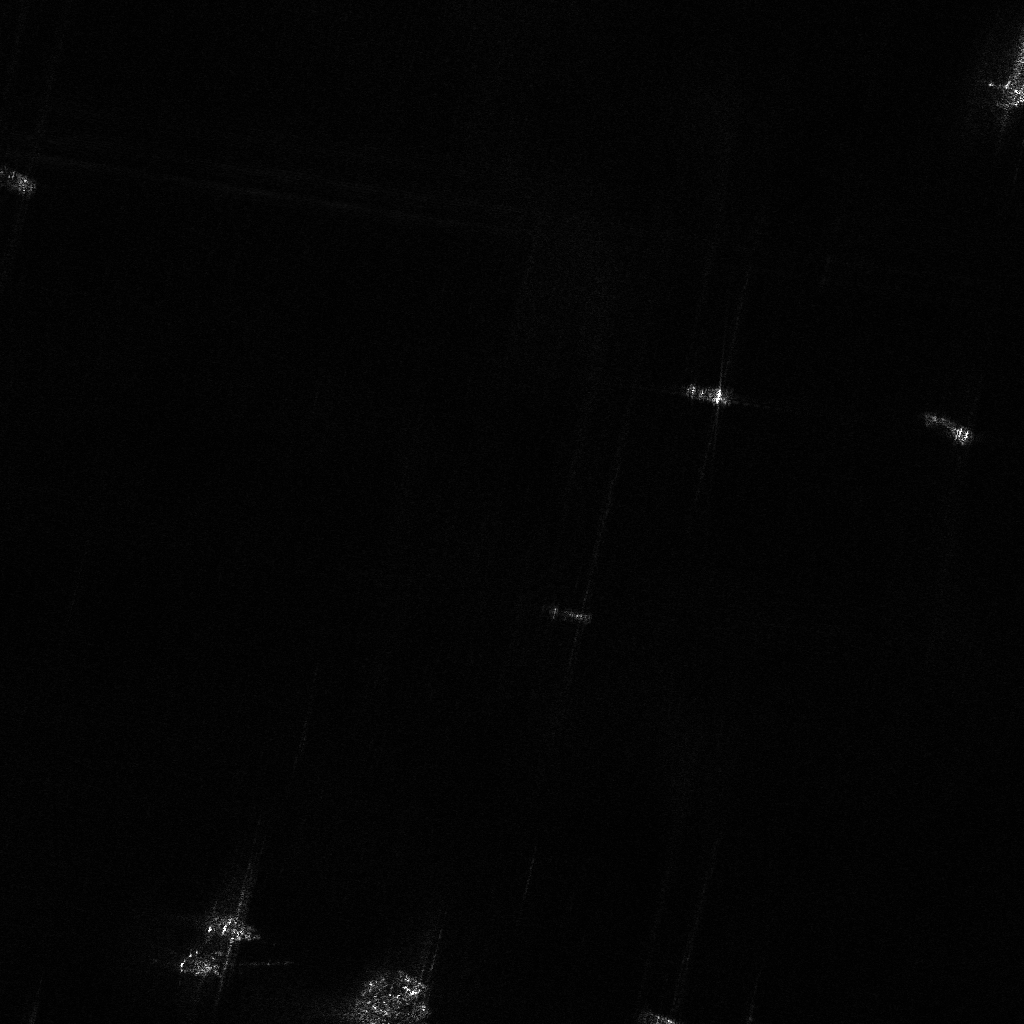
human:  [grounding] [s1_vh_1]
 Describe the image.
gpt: In the satellite image, there is  <ref>2 large container </ref> <box>[[19, 88, 25, 92, 15], [17, 92, 23, 96, 13]]</box> located at bottom left,  <ref>1 medium container </ref> <box>[[89, 40, 95, 42, 19]]</box> located at right,  <ref>2 medium container </ref> <box>[[65, 37, 71, 39, 13], [53, 59, 58, 61, 15]]</box> located at center,  <ref>1 medium container </ref> <box>[[-1, 16, 3, 18, 15]]</box> located at top left,  <ref>1 medium container </ref> <box>[[62, 98, 67, 100, 15]]</box> located at bottom.